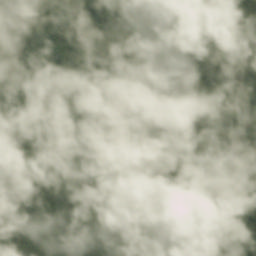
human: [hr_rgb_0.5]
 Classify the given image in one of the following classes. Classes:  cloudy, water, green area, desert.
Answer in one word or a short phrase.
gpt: cloudy